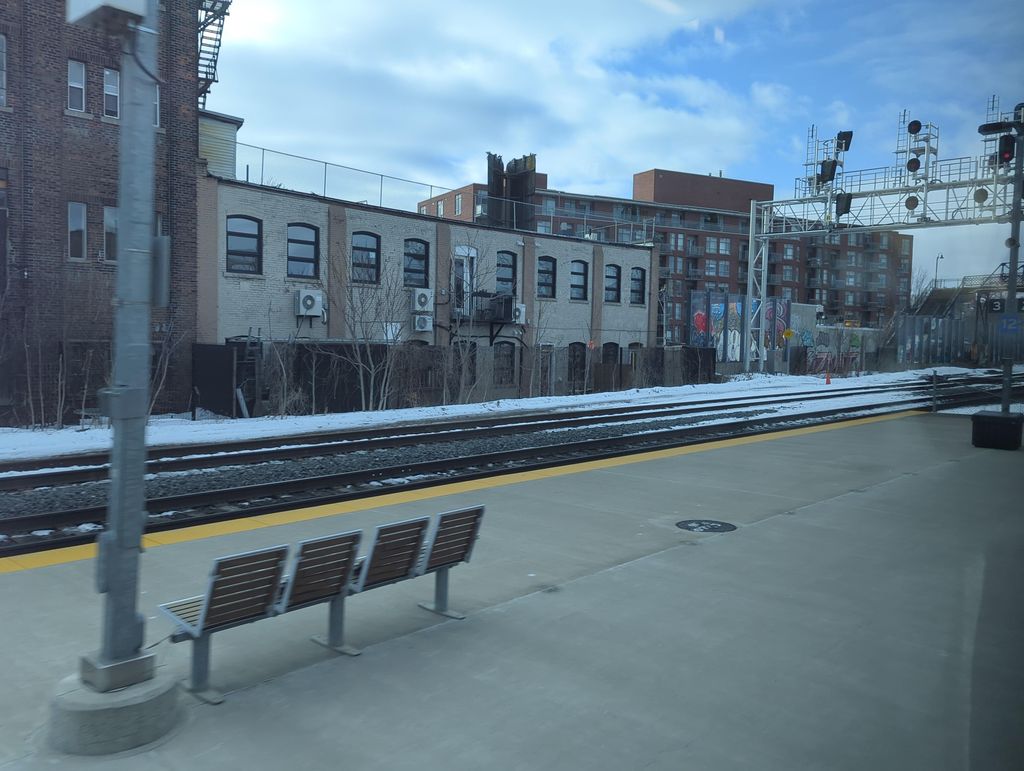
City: toronto